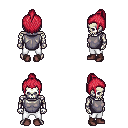
a pixel art fantasy rpg character, male body template, skeleton, steel chest armor, white pants, ruby red short topknot hairstyle, maroon shoes, four views (front, back, left, right), 2x2 character sprite sheet, small pixel art, hard edges, no anti-aliasing